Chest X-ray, PA view. Patient: 42 years old, sex M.
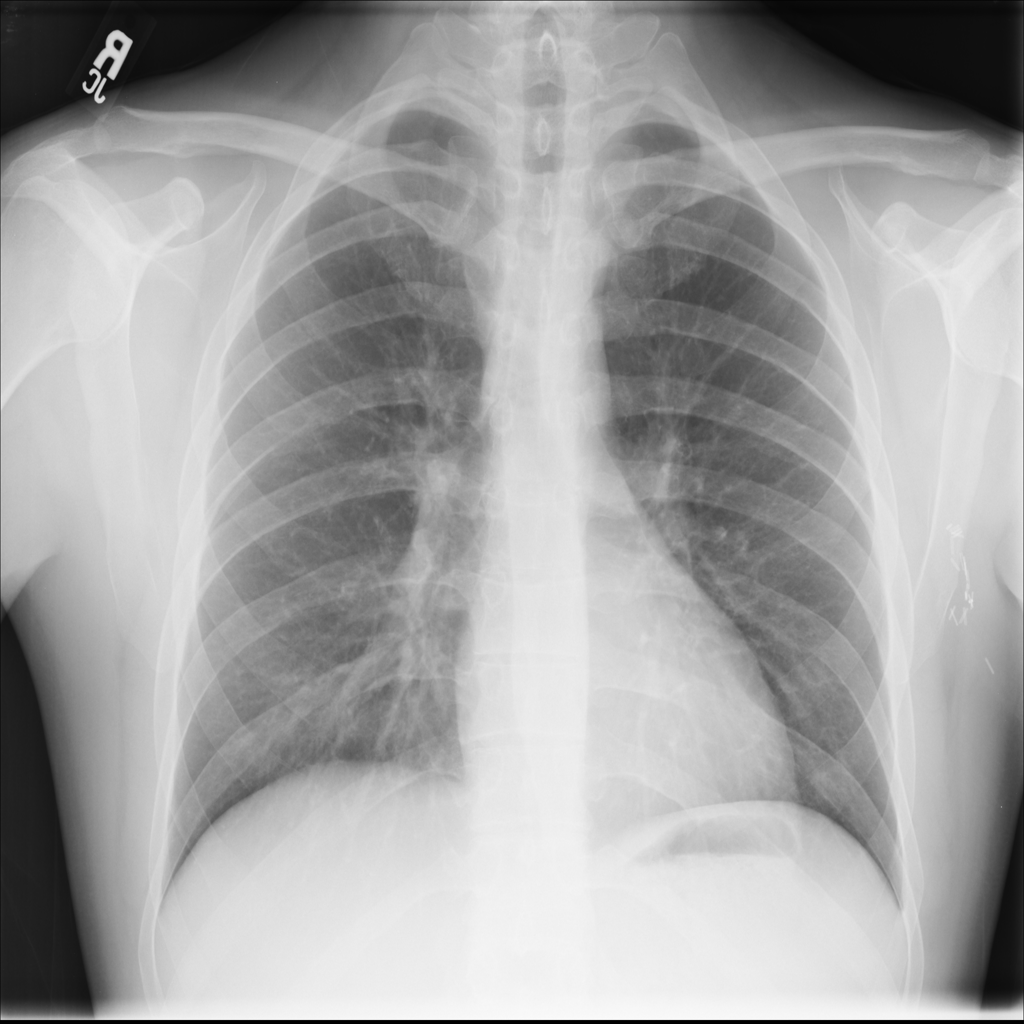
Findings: No Finding